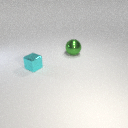
small cyan metal cube in front of large green metal sphere